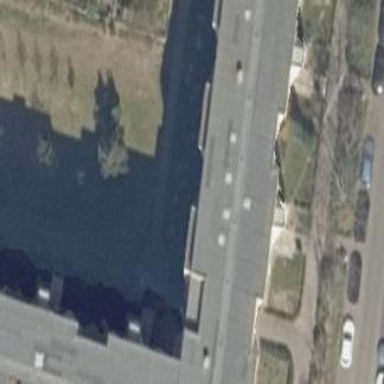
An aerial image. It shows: Apartment building with flat roof.